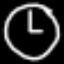
Label: clock